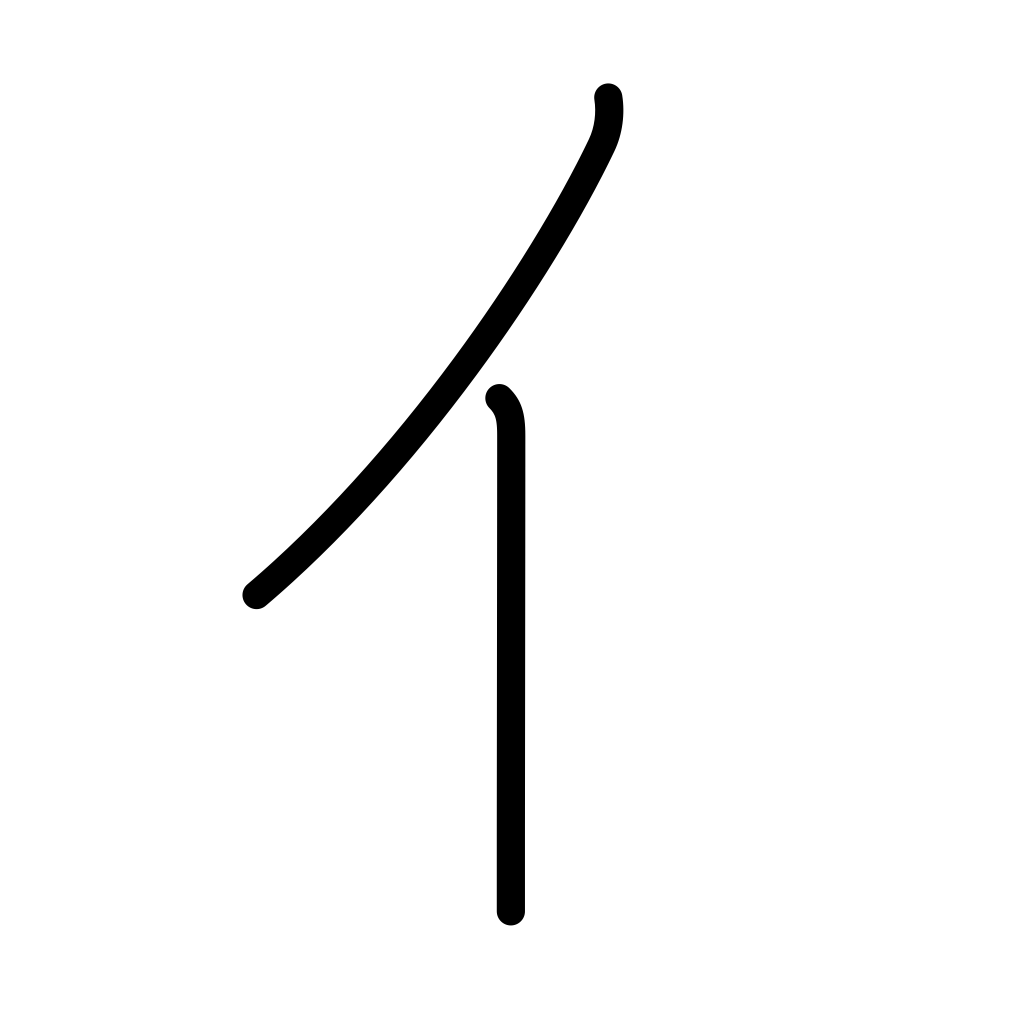
Meaning: radical number 9